Question: '''
public static String rec1 (String s) {
int n = s.length()/2;
return n==0 ? s : rec1(s.substring(n)) + rec1(s.substring(0,n));
}
public static String rec2 (String s) {
return s.length()<=1 ? s : rec2(s.substring(1)) + s.charAt(0);
}
'''
Why is the complexity of 'rec2' greater than 'rec1'?
I've done 10.000 iterations on each and measured the execution time using System.nanoTime() with the following results:
So at a stringlength of 1600 rec1 is 10x faster than rec2. I'm looking towards a brief explanation.

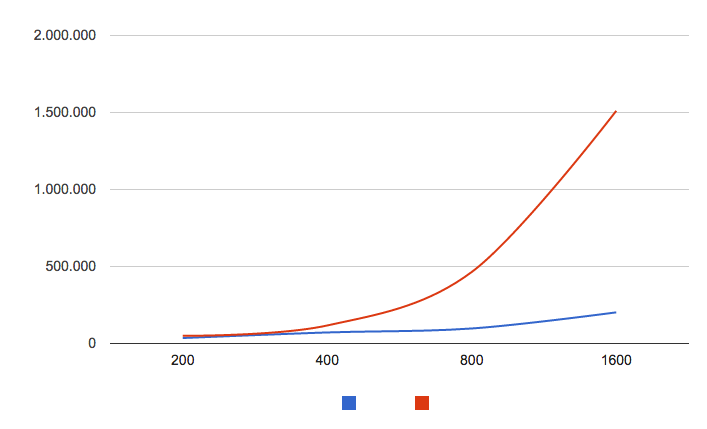
Answer: According to <URL>' time complexity.
Using this fact it can be seen that 'rec1' has time complexity 'O(n log n)' whereas 'rec2' has time complexity 'O(n^2)'.
Start with an initial 'String s = "<PHONE>"'. For simplicity I have taken the length to be a power of 2.
'rec1'
1. s is split into "1234" and "5678".
2. These are split into "12", "34", "56", "78"
3. These are split into "1", "2", "3", "4", "5", "6", "7", "8"
There are 3 steps here because 'log(8) = 3'. Every 'char' is copied in every step, so the total number of copied characters is 'O(n log n)'. When the 'String' is reassembled in reverse order, the above 'Strings' are now joined together using concatenation, using the following steps:
1. Strings are joined into "21", "43", "65", "87"
2. Strings are joined into "4321", "8765"
3. Strings are joined to make "87654321".
This another total of 'O(n log n)' copied characters!
'rec2'
1. s is split into "1" and "<PHONE>".
2. "<PHONE>" is split into "2" and "345678".
3. "345678" is split into "3" and "45678".
4. "45678" is split into "4" and "5678".
5. "5678" is split into "5" and "678".
6. "678" is split into "6" and "78".
7. "78" is split into "7" and "8".
This is a total of '8 + 7 + 6 + 5 + 4 + 3 + 2 = 35' copied characters. If you know algebra, this will be '(n * (n+1)) / 2 - 1' copied characters in general, so 'O(n^2)'.
When this is all assembled in reverse order, the number of copies characters will be 'O(n^2)' again.